Field crop: maize
Growth stage: 2
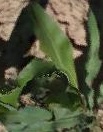
Species: maize